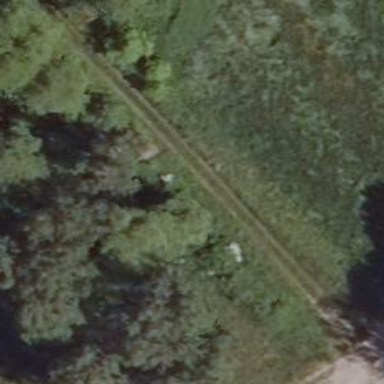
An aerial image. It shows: Track with grade5 tracktype.